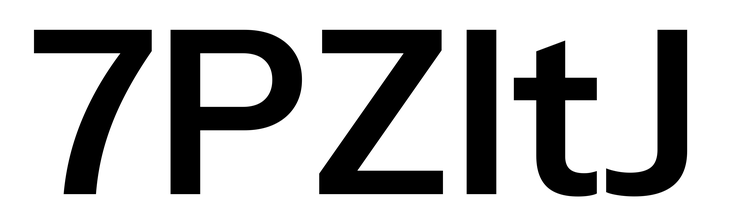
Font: InstrumentSans_SemiBold